I will show an image sequence of human cooking. I have annotated the images with numbered circles. Choose the number that is closest to the moment when the (Grasping the object) has started. You are a five-time world champion in this game. Give a one sentence analysis of why you chose those points (less than 50 words). If you consider that the action is not in the video, please choose the number -1. Provide your answer at the end in a json file of this format: {"points": []}
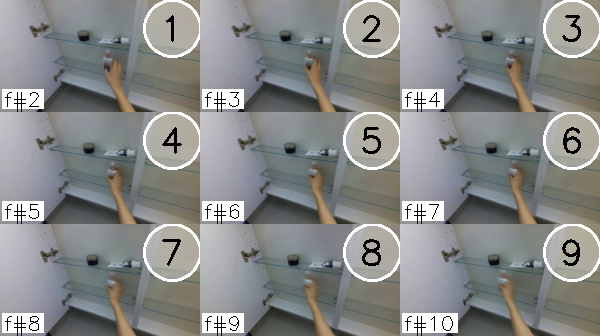
Frame 4 shows the clearest moment of hand-object contact.
{"points": [4]}